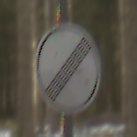
Verkehrszeichen: EndeSaemtlicherBegrenzungen
Umgebung: Outdoor, Nature
Tageszeit: MorningAfternoon
Wetter: Overcast
Licht: Natural
Jahreszeit: Winter
Kontrast: LowContrast